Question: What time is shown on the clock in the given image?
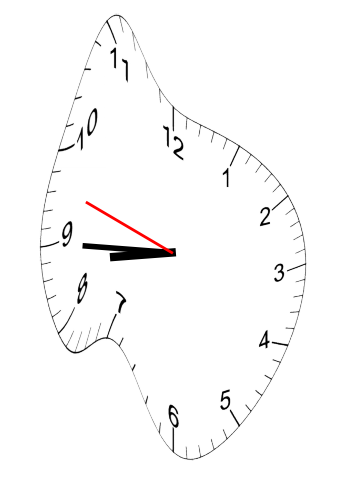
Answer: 08:44:48